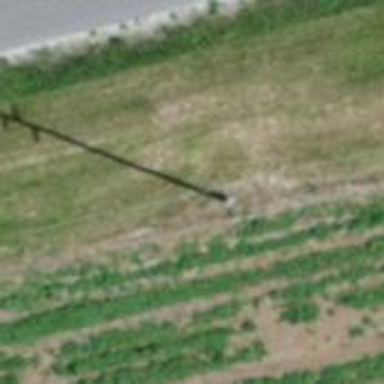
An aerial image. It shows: Power pole.